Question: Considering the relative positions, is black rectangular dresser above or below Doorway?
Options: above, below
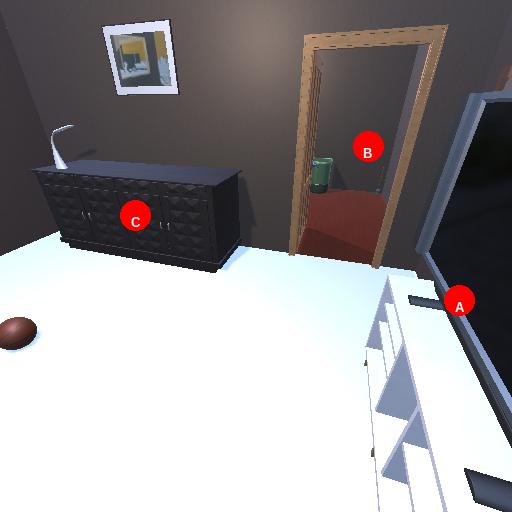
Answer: above